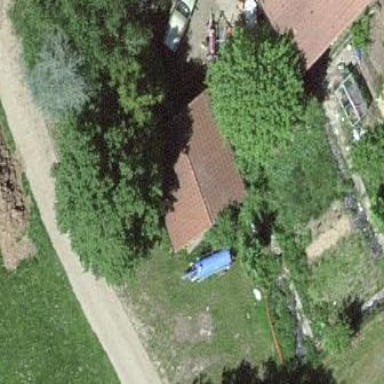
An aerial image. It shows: Garage.